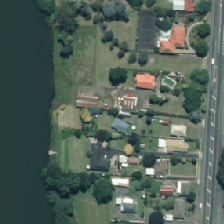
Land cover: urban_parkland